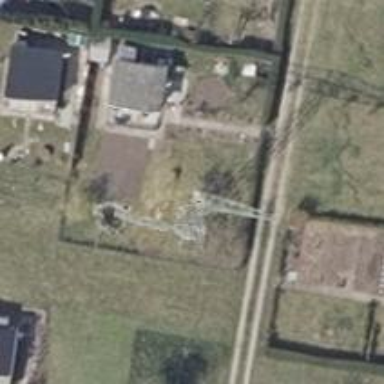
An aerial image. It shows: Power line is depicted.